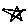
Label: star